This continuous-wavelet-transform scalogram was computed from a bearing vibration snapshot. Classify the bearing condition as one of: normal, inner_race, outer_race, ball.
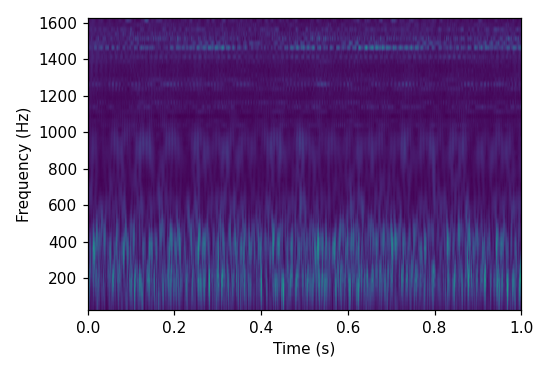
Answer: ball